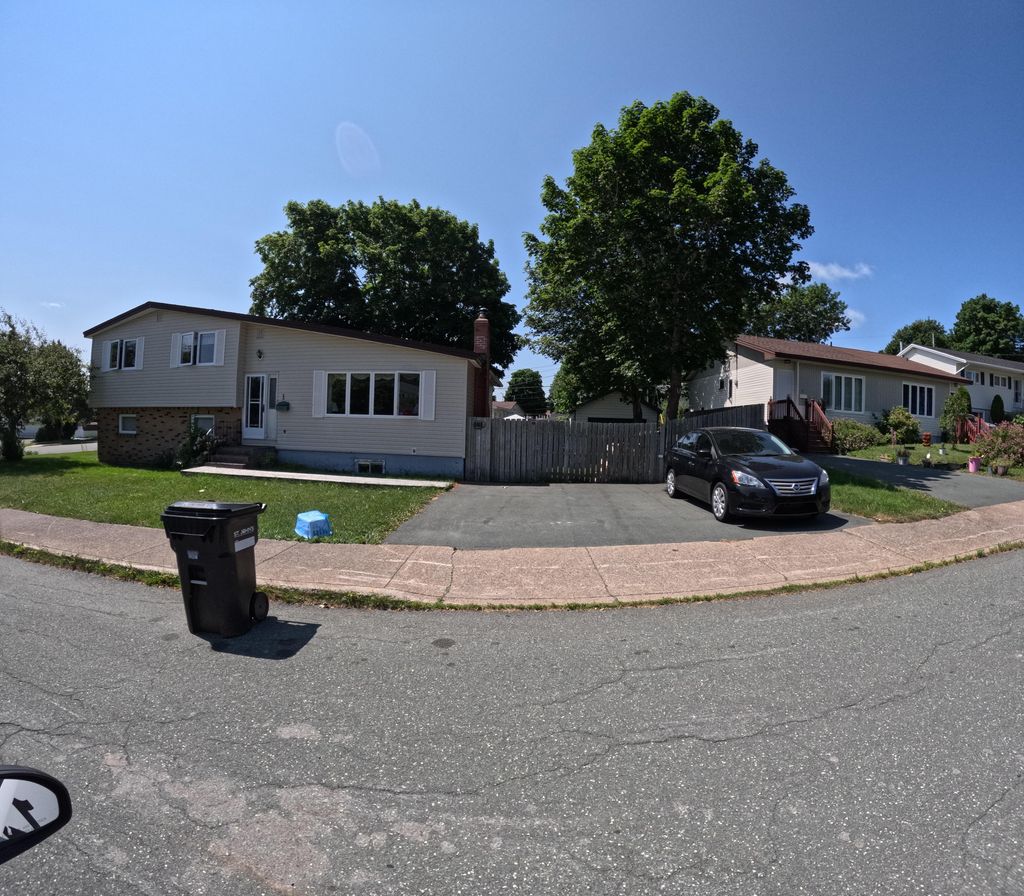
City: st_johns